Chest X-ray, PA view. Patient: 42 years old, sex M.
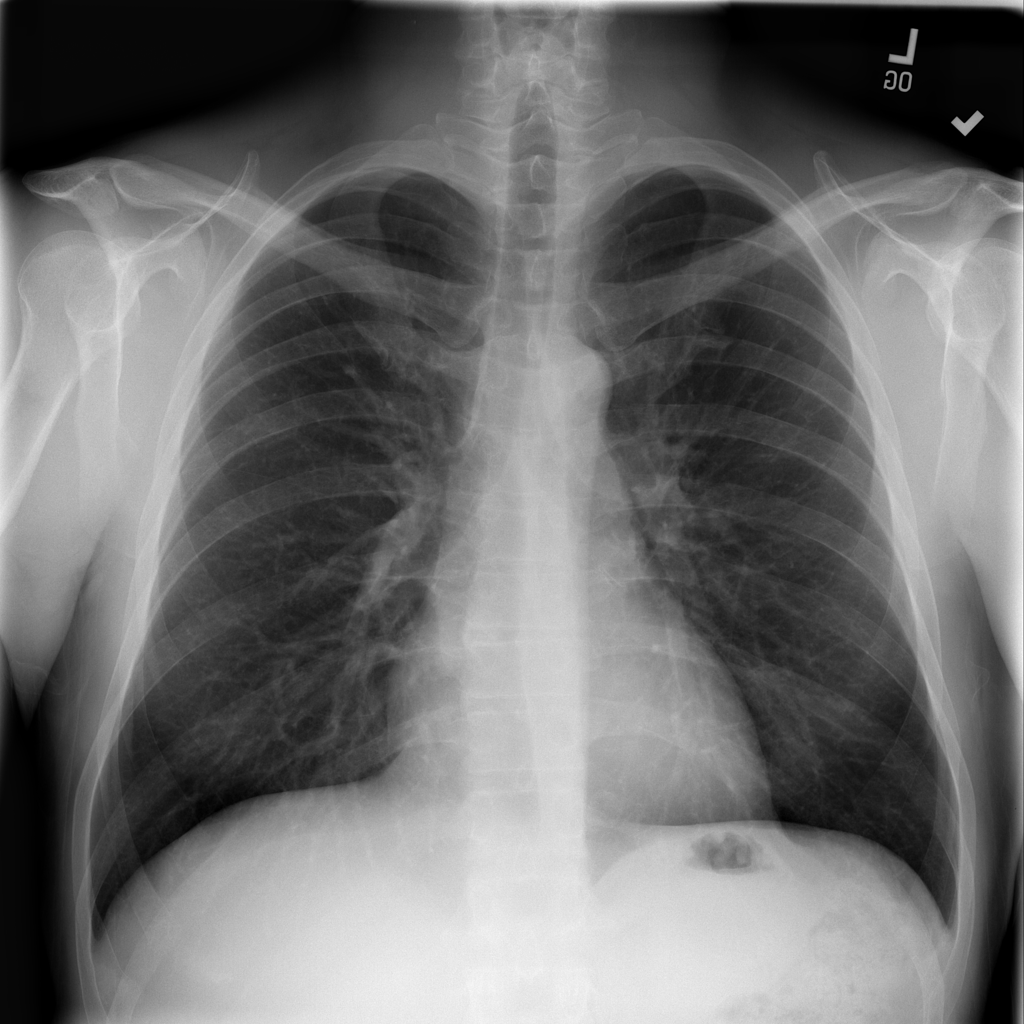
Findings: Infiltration